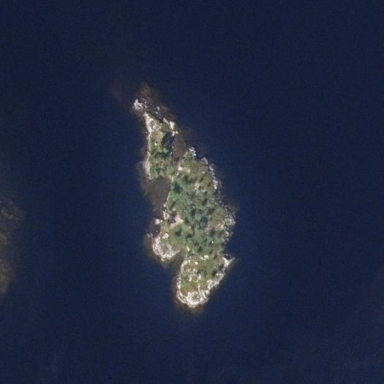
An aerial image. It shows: Islet.